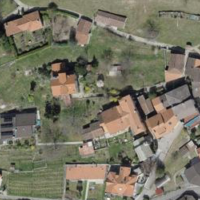
EUNIS habitat code: 55
Species observed at this site:
Plantago lanceolata